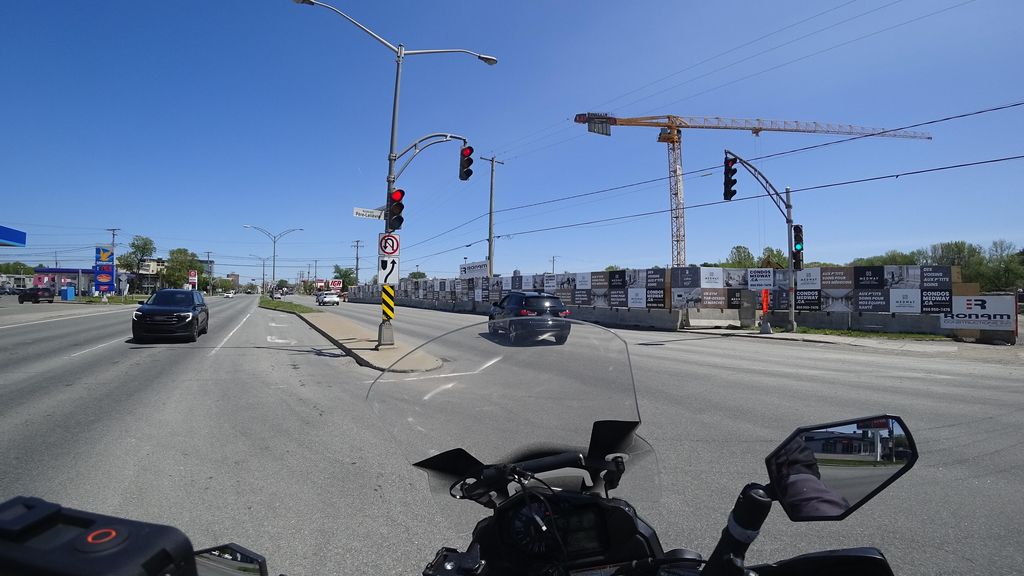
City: quebec_city